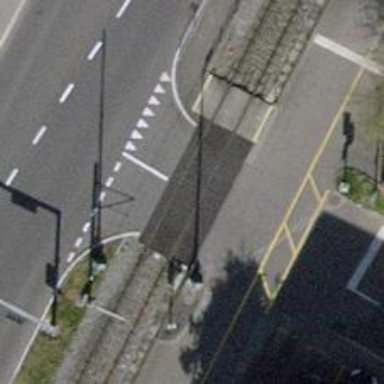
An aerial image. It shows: Full barrier level crossing along the railway.